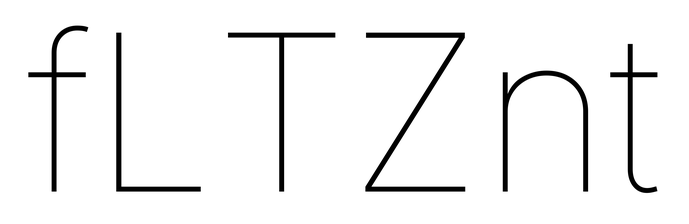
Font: Inter_Thin